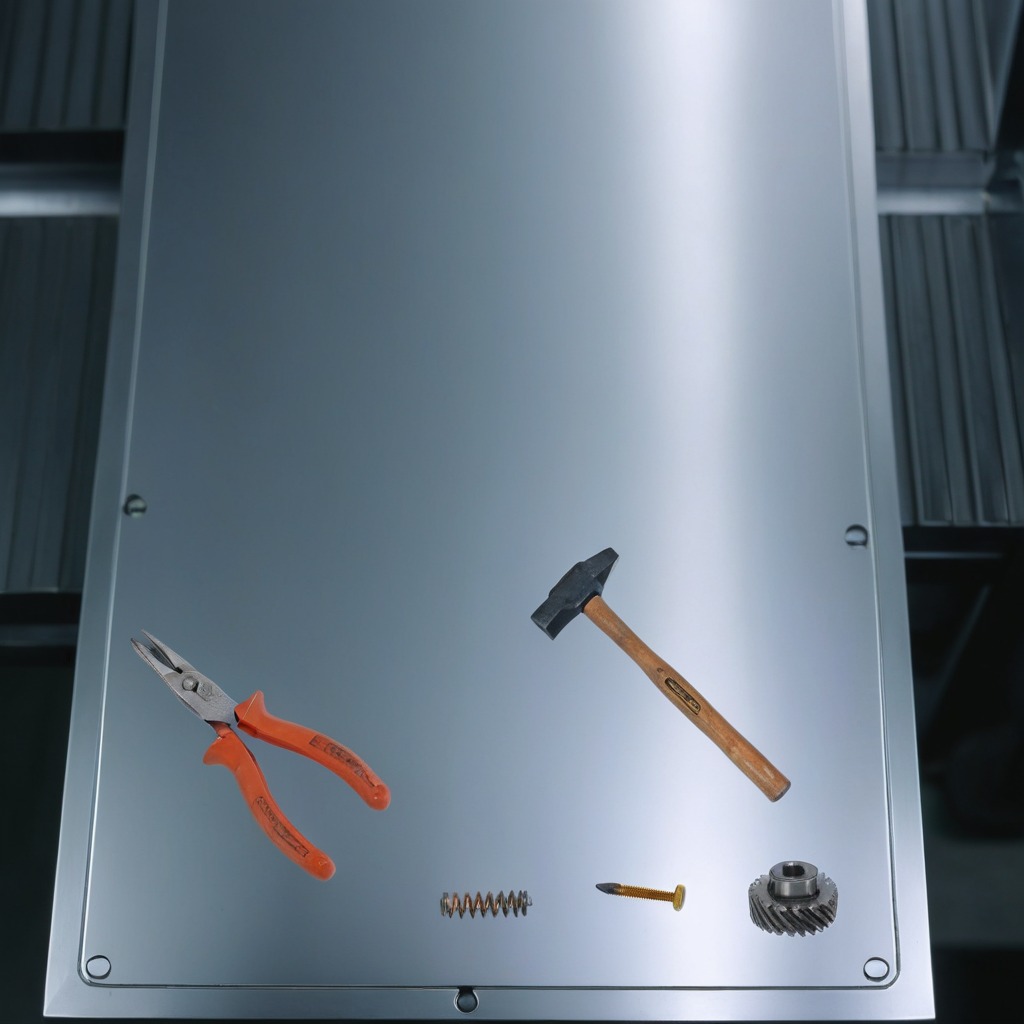
A metal gear with teeth is lying on the metal table in a machine shop under fluorescent lights.